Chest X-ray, PA view. Patient: 12 years old, sex M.
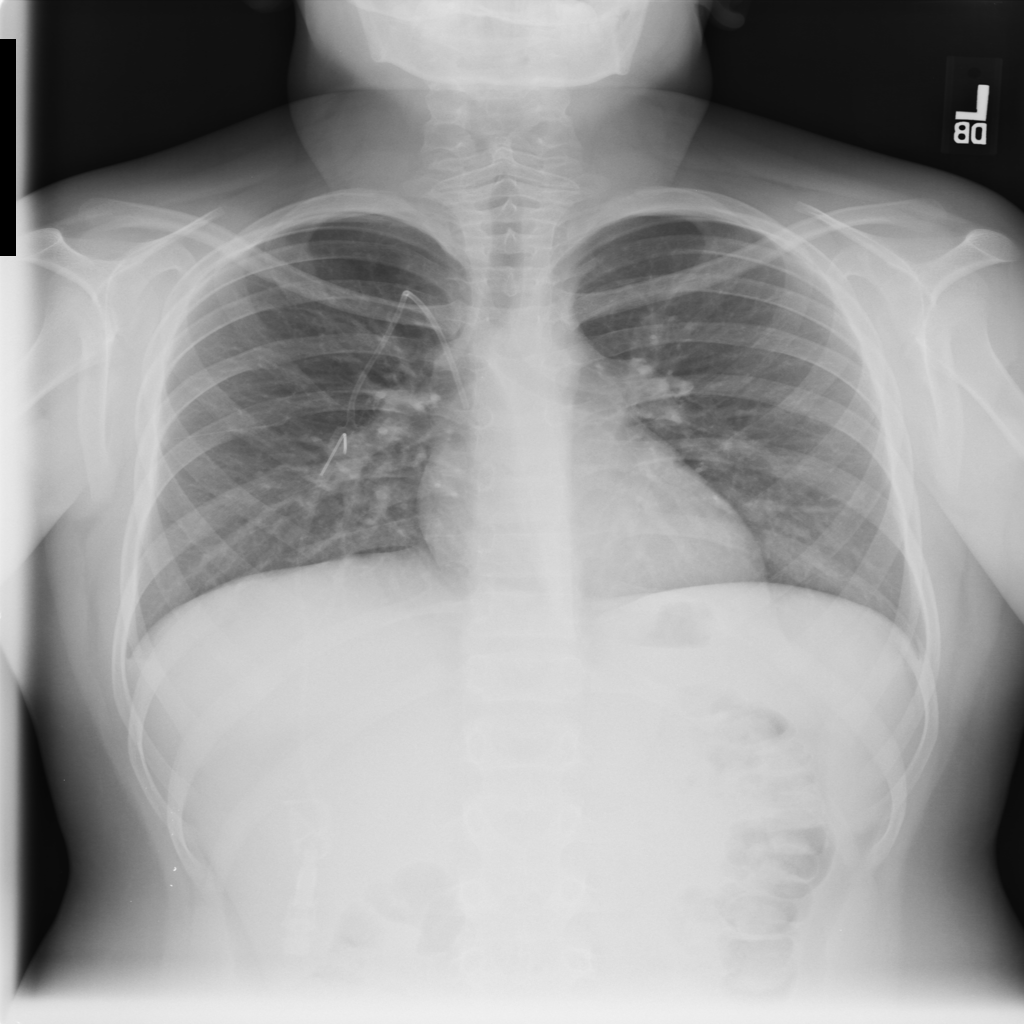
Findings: No Finding